Field crop: maize
Growth stage: 2
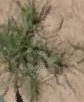
Species: salsola